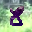
Label: 8